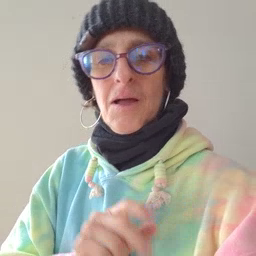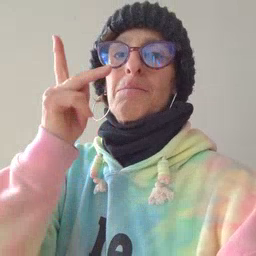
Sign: up